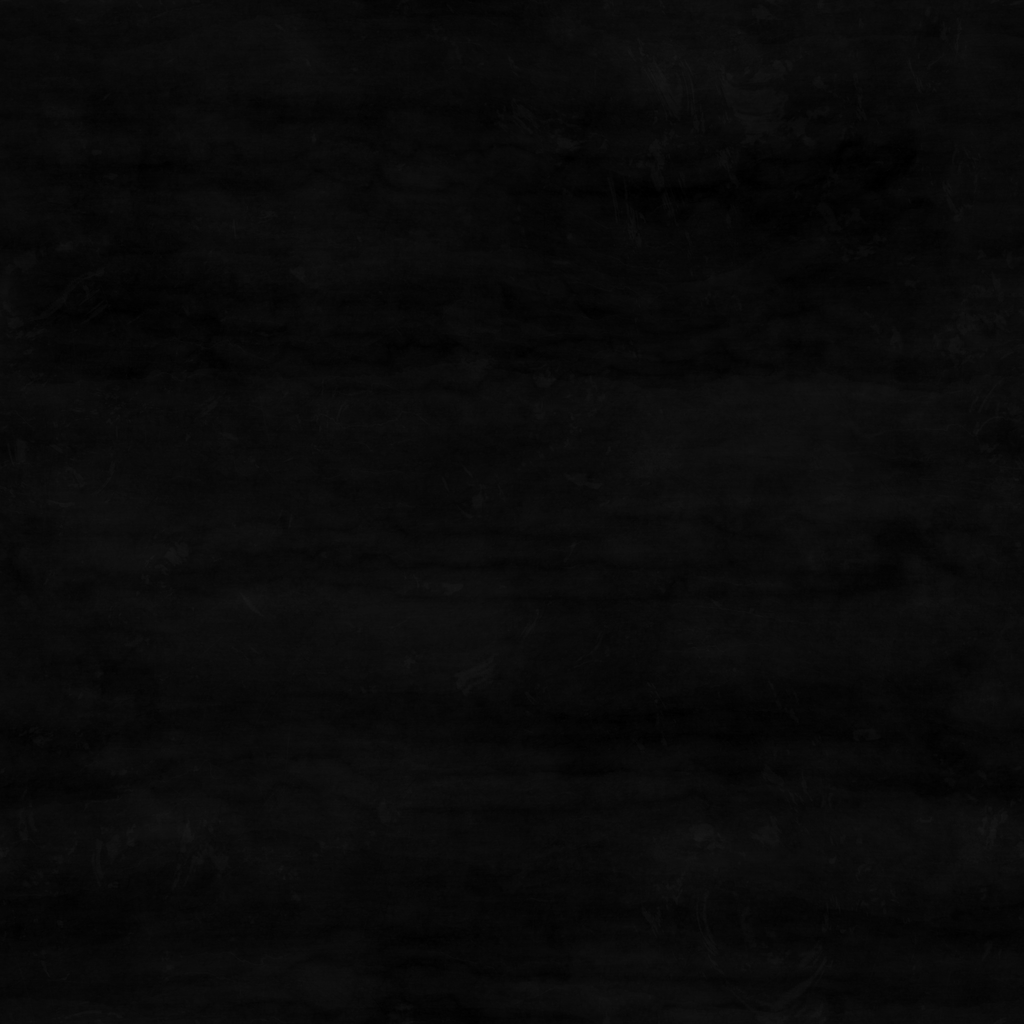
Texture map type: Roughness